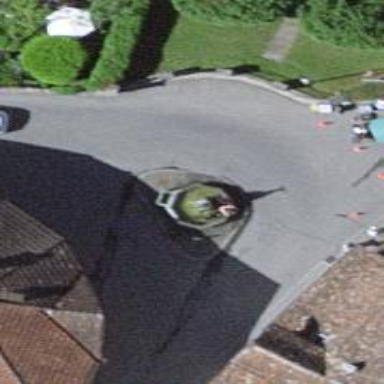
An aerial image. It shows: Fountain.